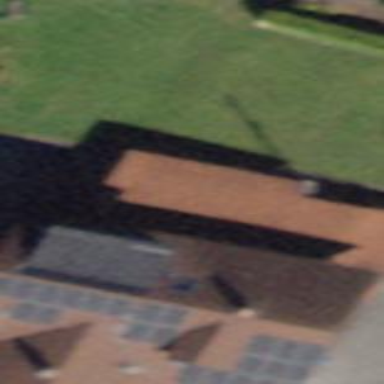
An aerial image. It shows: Garage building.